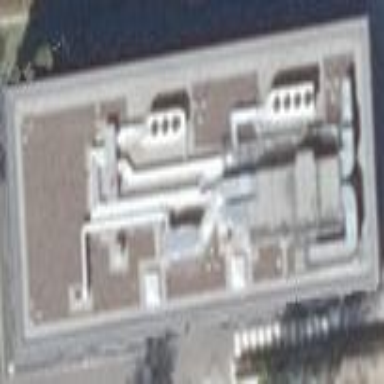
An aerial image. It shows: University building with flat roof.